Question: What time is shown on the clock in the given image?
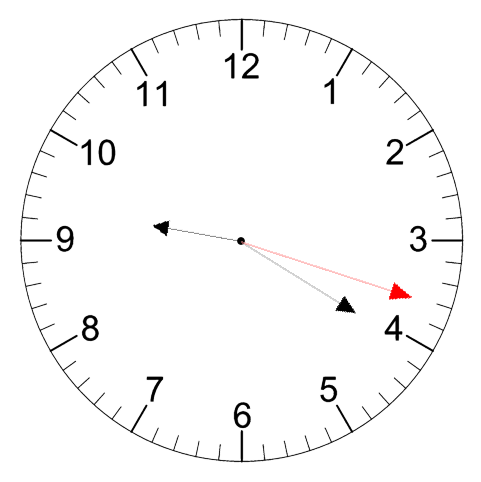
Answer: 09:20:18